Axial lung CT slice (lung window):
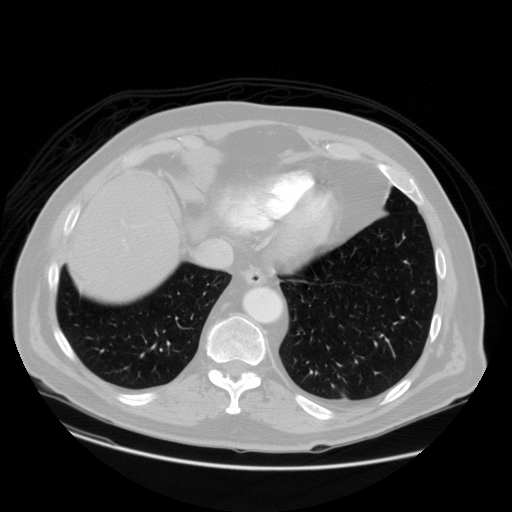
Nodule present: no